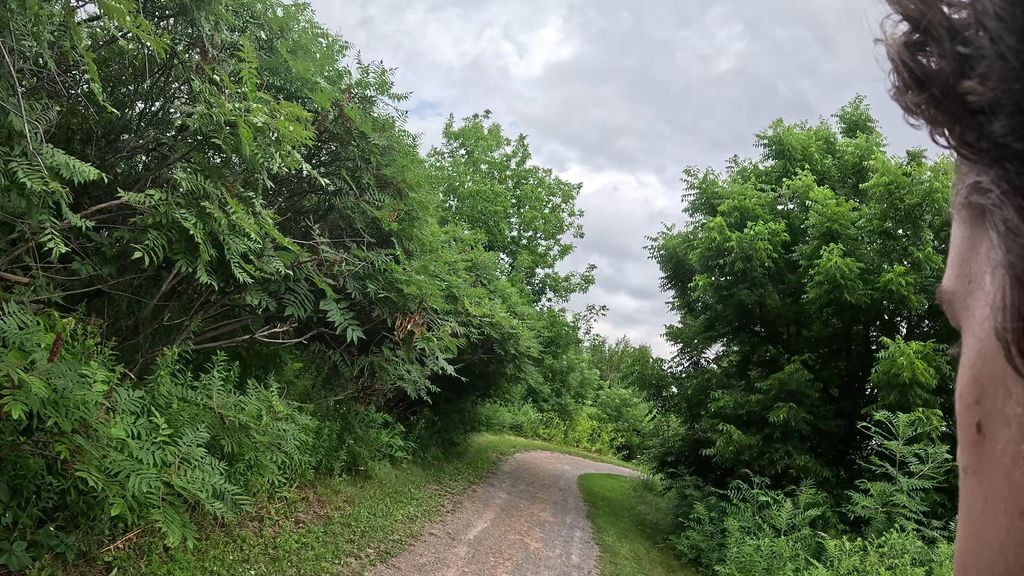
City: ottawa-gatineau